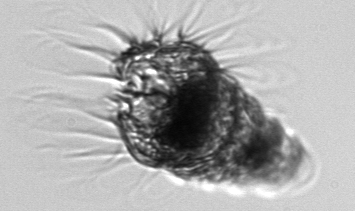
Label: Laboea_strobila